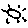
Label: sun